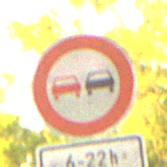
Verkehrszeichen: Ueberholverbot
Zusatzzeichen unten: ZeitangabenMitBeschraenkungAufWochentage4
Umgebung: Outdoor, RoadRail
Tageszeit: SunriseSunset
Wetter: Clear
Licht: Natural
Jahreszeit: NotSpecified
Kontrast: LowContrast